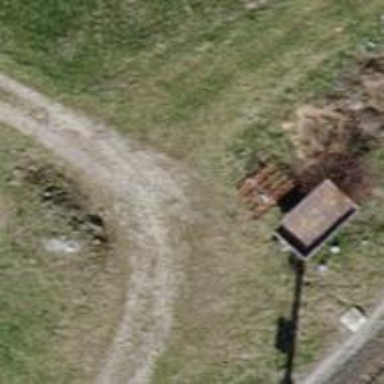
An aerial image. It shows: Track with grade 2 gravel surface.